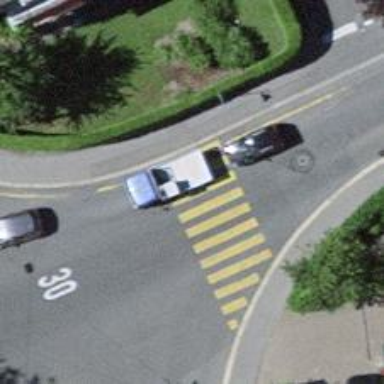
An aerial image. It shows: Uncontrolled zebra crossing with notable zebra markings.